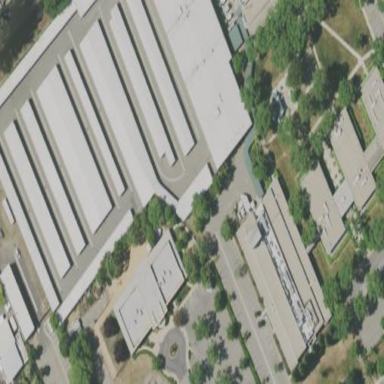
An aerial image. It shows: Warehouse building offering storage rental services.